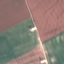
Land use / land cover: AnnualCrop